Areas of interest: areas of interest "Agricultural and Sideline Products Market"
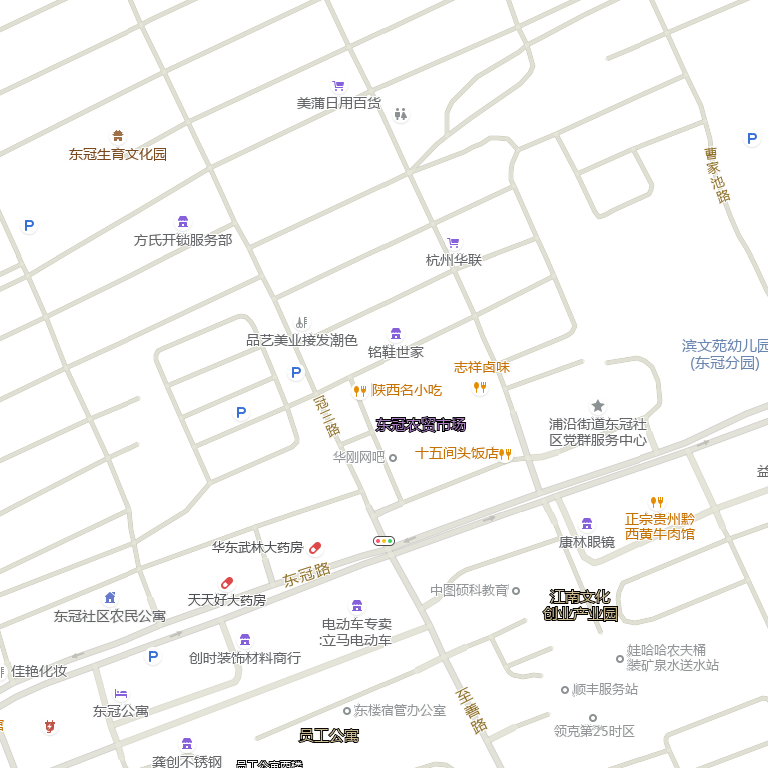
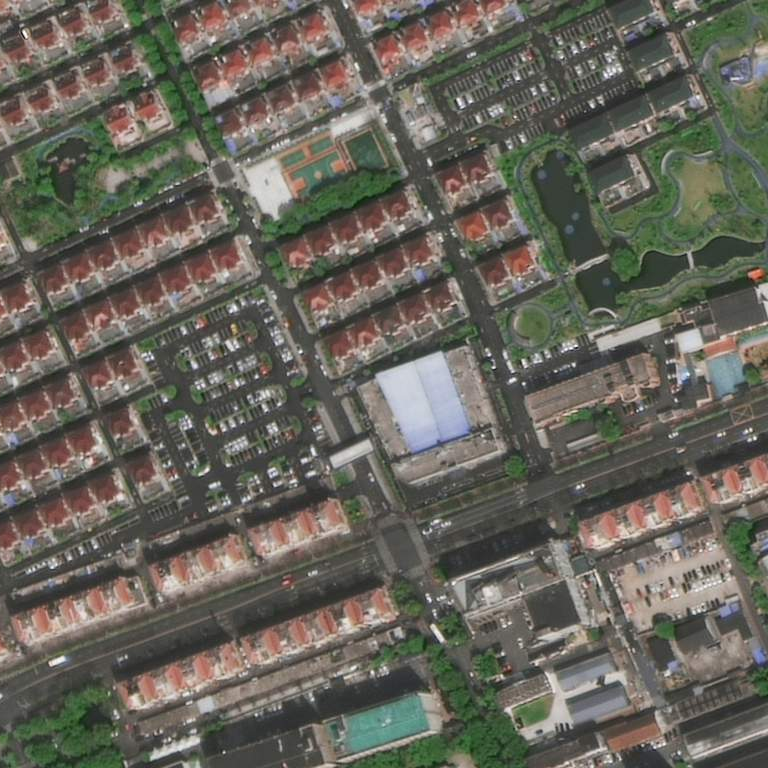